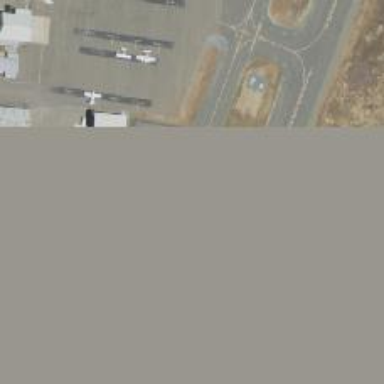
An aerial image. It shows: View of taxiway at the airport.